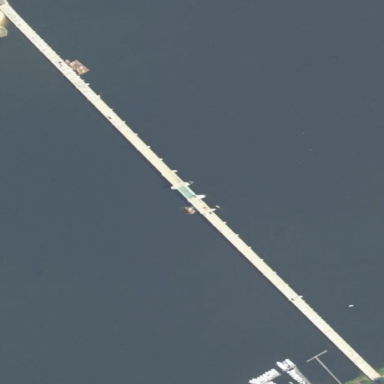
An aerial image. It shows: Man-made bridge.